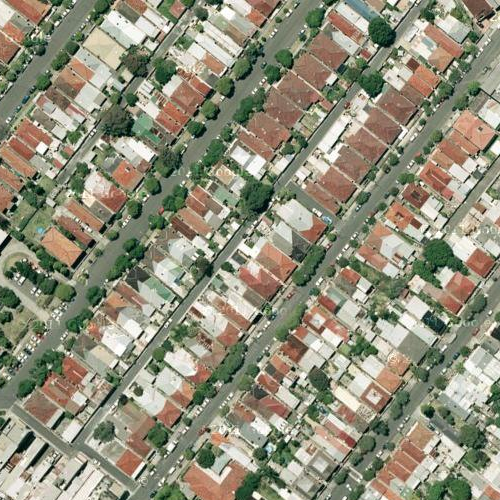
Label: sydney